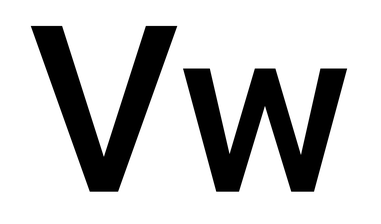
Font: Roboto_Medium